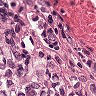
Metastatic tissue present: yes